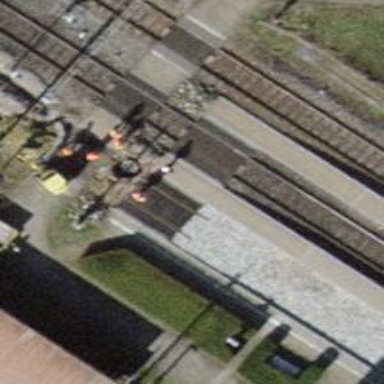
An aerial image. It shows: Crossing for the railway.